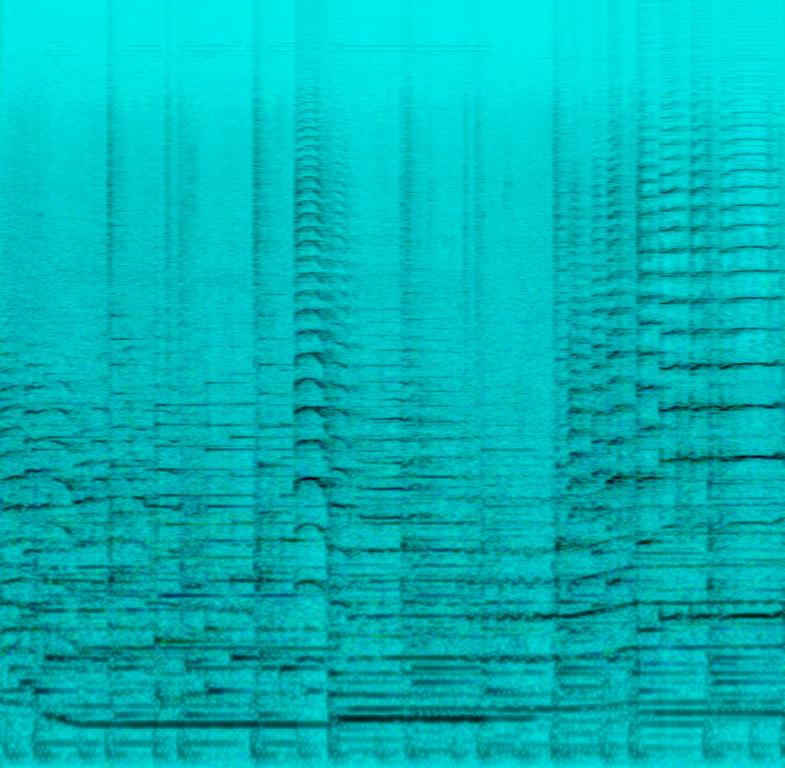
The low quality recording features a live performance of a jazz song that consists of a clarinet solo melody played over groovy piano, mellow brass melody, shimmering hi hats and mellow kick hits. It sounds emotional, easygoing and chill.